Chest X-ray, PA view. Patient: 64 years old, sex F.
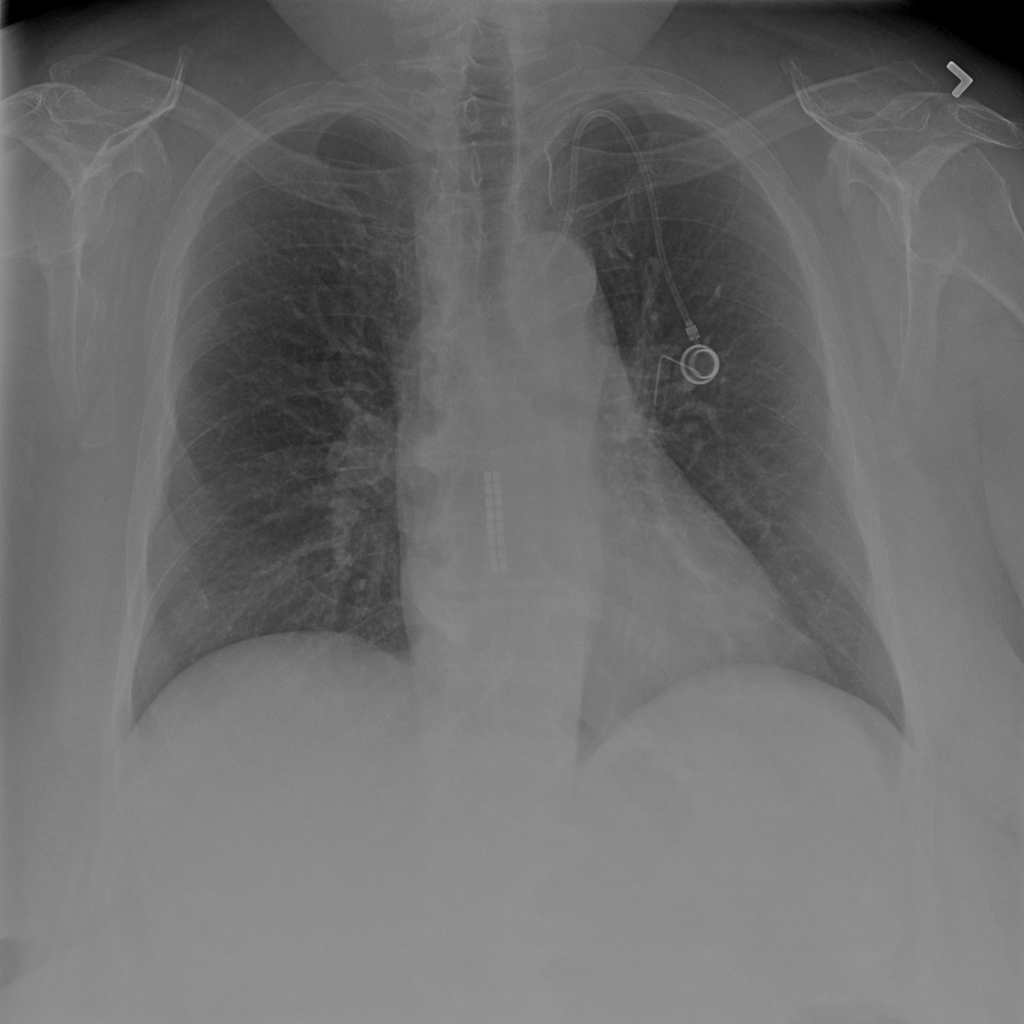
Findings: No Finding